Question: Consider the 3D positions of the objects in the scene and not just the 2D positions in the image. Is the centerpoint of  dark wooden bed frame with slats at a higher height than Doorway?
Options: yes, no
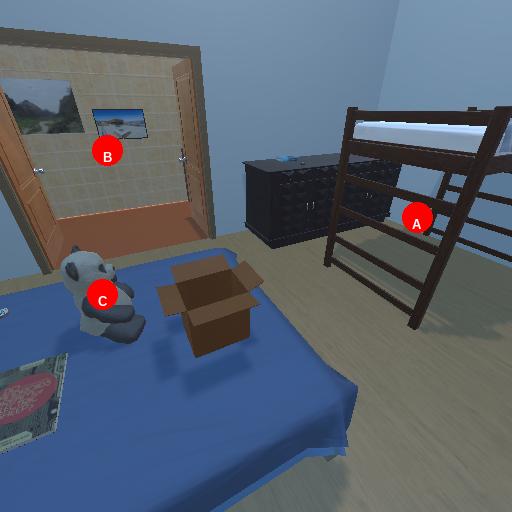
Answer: yes